Question: I want to have users click on a column of a histogram and have that action load a subreport contained based on an attribute of that column.
This would make SSRS reports a bit more interactive and a lot more useful.
I noticed that when specifying actions, we get the following dialog which has "go to report" but not "load subreport".
Maybe there's hope in "Go to URL" and javascript?

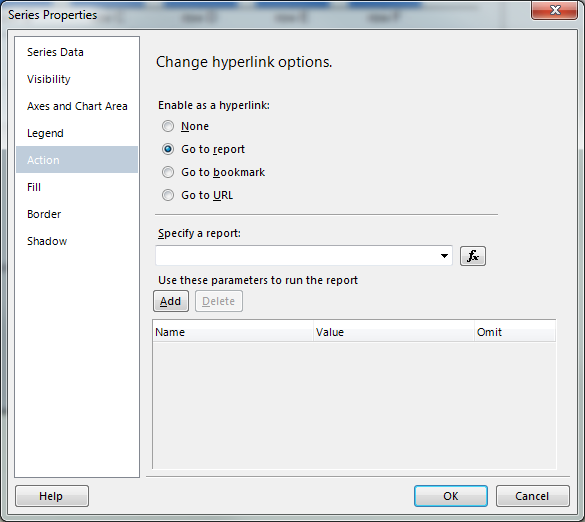
Answer: The answer is no, it is not possible to re-load a subreport based on a click using SSRS.
Several people mentioned this to me in different places:
@cadrell0 says:
> SSRS posts when ever you click on anything, such as sorting tables or
toggling hidden items. This leads me to believe you cannot use
javascript to interact with it
On <URL>, I get the simple, straightforward advice:
> Subreports in SSRS don't work that way. See Summary of Characteristics
here - <URL>
In general, If you want a more interactive experience, you need to do web development or find another solution that is not SSRS. A Microsoft solution that looks promising is Power View. It comes out soon and it may provide a better way to explore data.